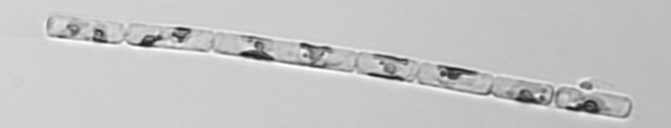
Label: Guinardia_delicatula